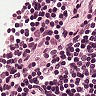
Metastatic tissue present: no